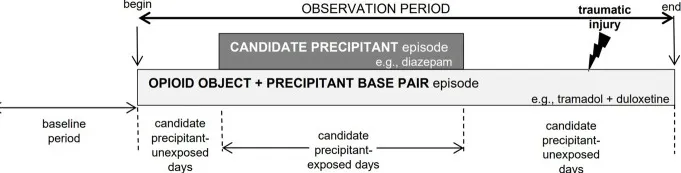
Example of opioid object + precipitant base pair exposure episode eligible for inclusion. The presence of candidate precipitant-unexposed person-days before and after candidate precipitant-exposed person-days is indicative of a bi-directional implementation of the self-controlled case series design.
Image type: chart (chart)